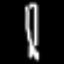
Label: fork